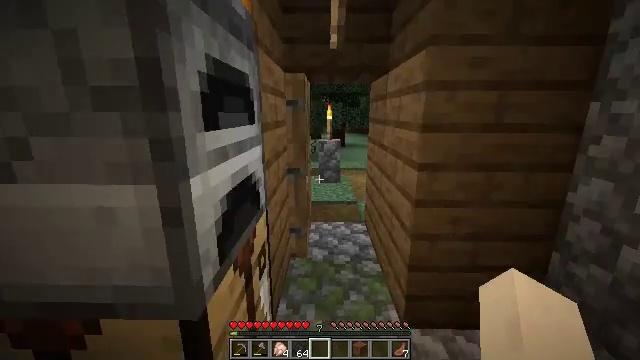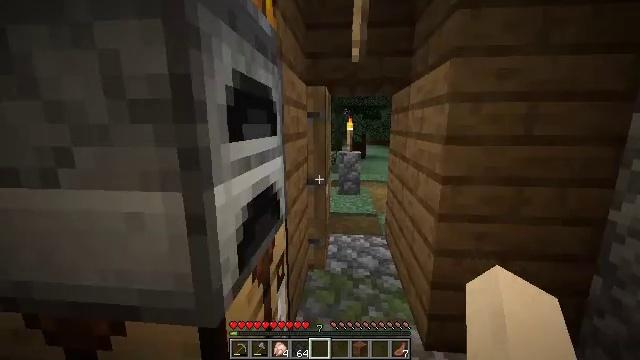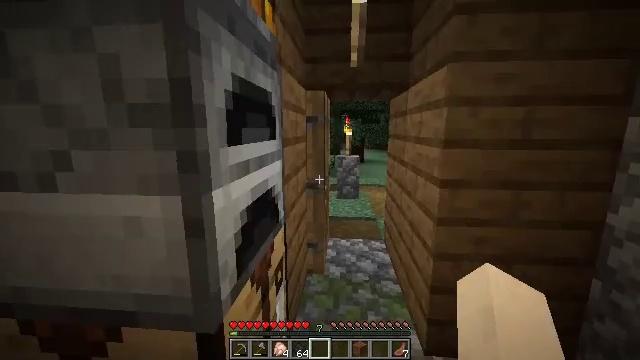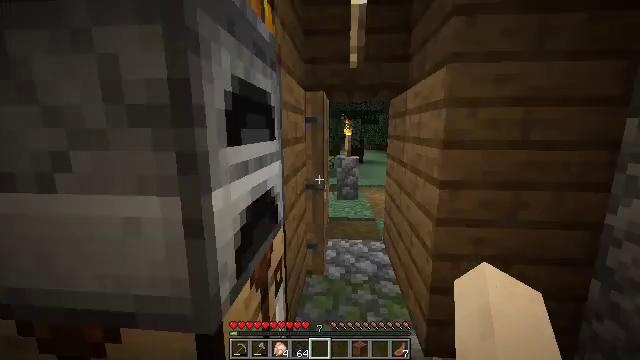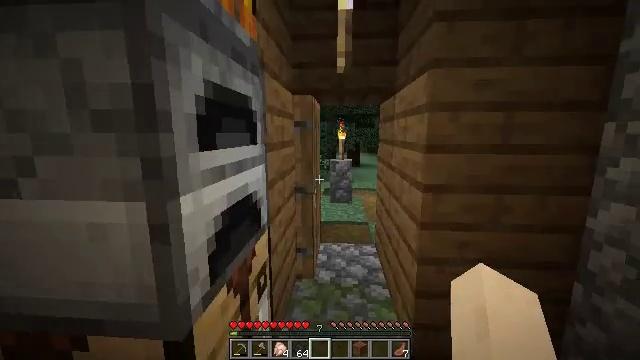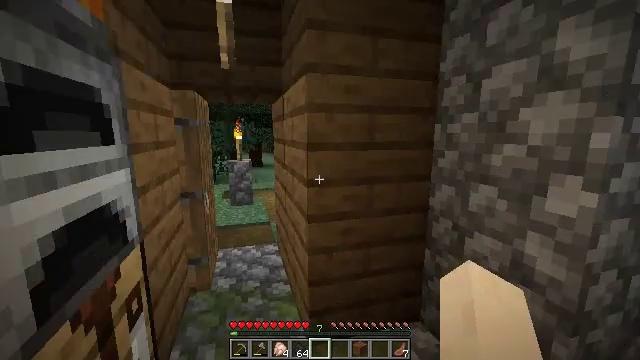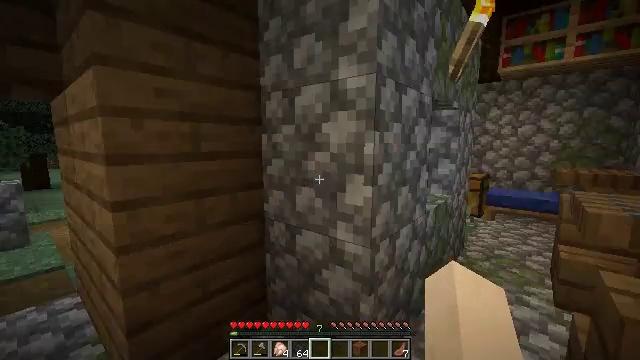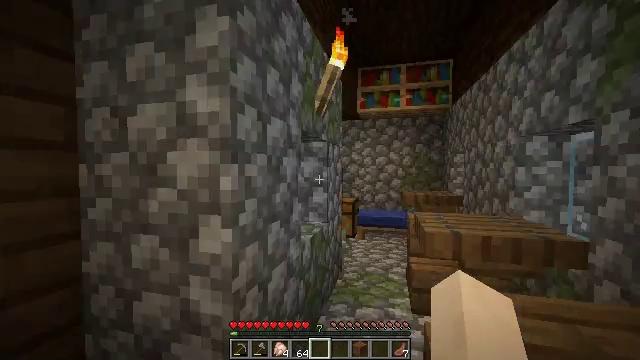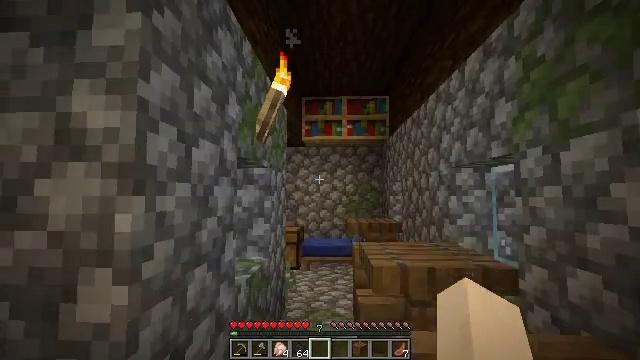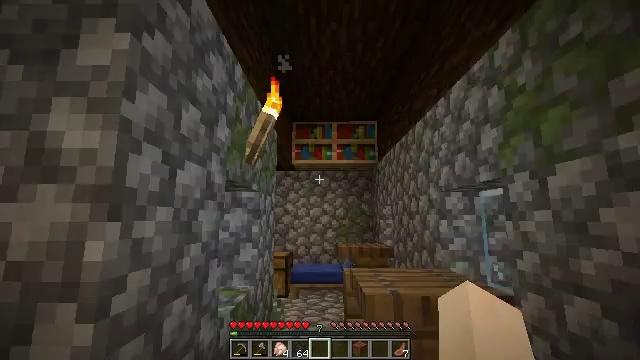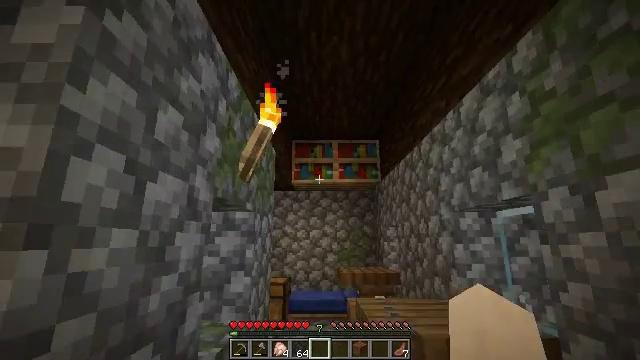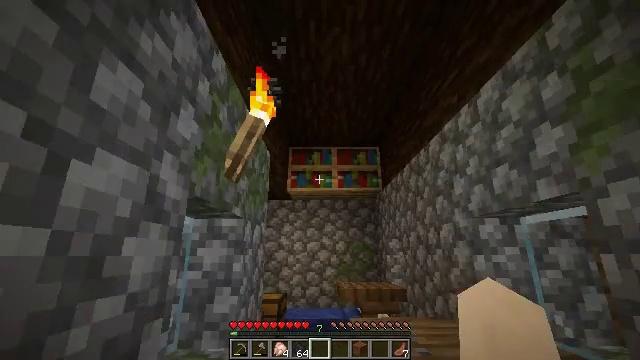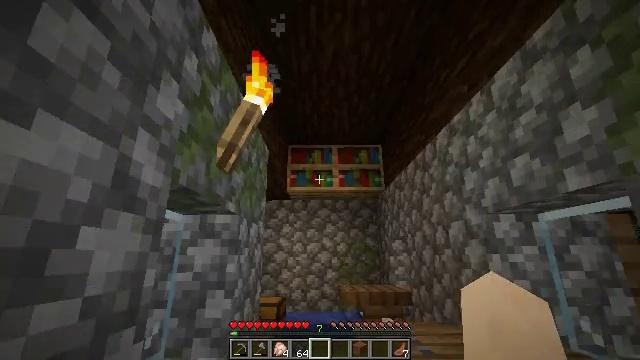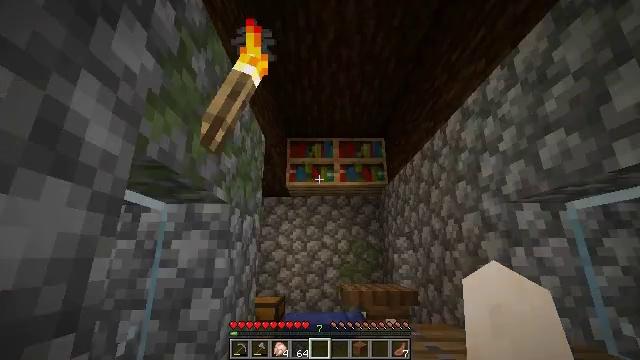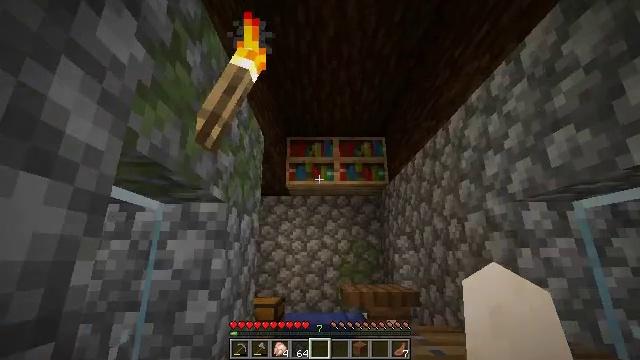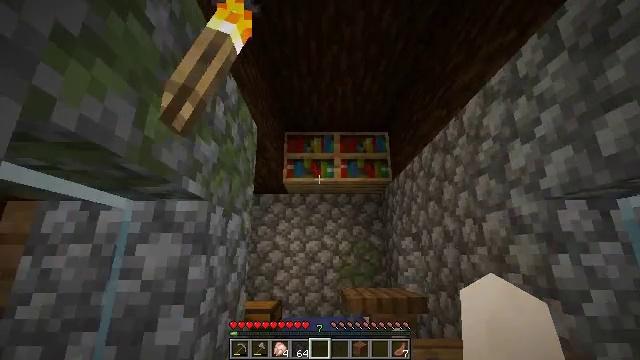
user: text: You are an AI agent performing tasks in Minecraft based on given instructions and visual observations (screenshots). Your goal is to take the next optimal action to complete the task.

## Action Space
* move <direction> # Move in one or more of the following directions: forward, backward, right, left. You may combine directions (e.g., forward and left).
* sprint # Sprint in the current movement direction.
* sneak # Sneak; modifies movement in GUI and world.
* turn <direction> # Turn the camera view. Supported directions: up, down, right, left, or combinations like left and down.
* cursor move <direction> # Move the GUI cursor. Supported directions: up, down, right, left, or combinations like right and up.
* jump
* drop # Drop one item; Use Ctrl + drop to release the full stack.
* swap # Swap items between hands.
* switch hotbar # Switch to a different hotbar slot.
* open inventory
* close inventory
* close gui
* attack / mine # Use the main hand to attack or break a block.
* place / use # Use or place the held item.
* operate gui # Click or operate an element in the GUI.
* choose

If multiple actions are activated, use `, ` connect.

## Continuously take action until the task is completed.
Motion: motion action
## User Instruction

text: Combine raw porkchop and coal in a furnace to get a cooked porkchop.
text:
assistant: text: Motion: turn left and up
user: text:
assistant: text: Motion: no_op
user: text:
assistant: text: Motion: no_op
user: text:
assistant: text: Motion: move right
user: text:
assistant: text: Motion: move right, turn right
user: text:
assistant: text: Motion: move right, turn right and up
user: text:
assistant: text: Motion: move forward and move right, turn right and up
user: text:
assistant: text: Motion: move forward, turn right and up
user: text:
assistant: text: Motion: move forward, turn right and up
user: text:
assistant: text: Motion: move forward, turn up
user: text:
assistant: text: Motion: move forward, turn up
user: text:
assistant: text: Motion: move forward
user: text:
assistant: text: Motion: move forward
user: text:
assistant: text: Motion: move forward
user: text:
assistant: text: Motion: move forward
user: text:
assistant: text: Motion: move forward
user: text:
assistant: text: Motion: move forward
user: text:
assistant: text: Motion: move forward, turn down
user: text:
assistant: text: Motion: move forward, turn left and down
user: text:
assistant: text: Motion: move forward, turn down
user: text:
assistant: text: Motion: move forward, turn down
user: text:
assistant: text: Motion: move forward, turn down
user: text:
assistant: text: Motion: turn down
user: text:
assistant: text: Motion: turn down
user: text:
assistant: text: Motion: no_op
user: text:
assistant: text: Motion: no_op
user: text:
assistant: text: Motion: no_op
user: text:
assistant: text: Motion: use / place
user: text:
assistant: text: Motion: use / place
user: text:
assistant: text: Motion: use / place